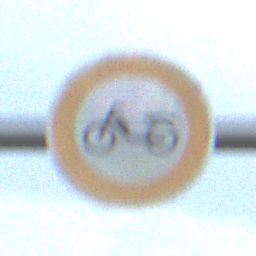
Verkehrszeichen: VerbotMofas
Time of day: SunriseSunset
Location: Outdoor (Nature)
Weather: PartlyCloudy
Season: NotSpecified
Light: Natural